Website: slack
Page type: billing-address
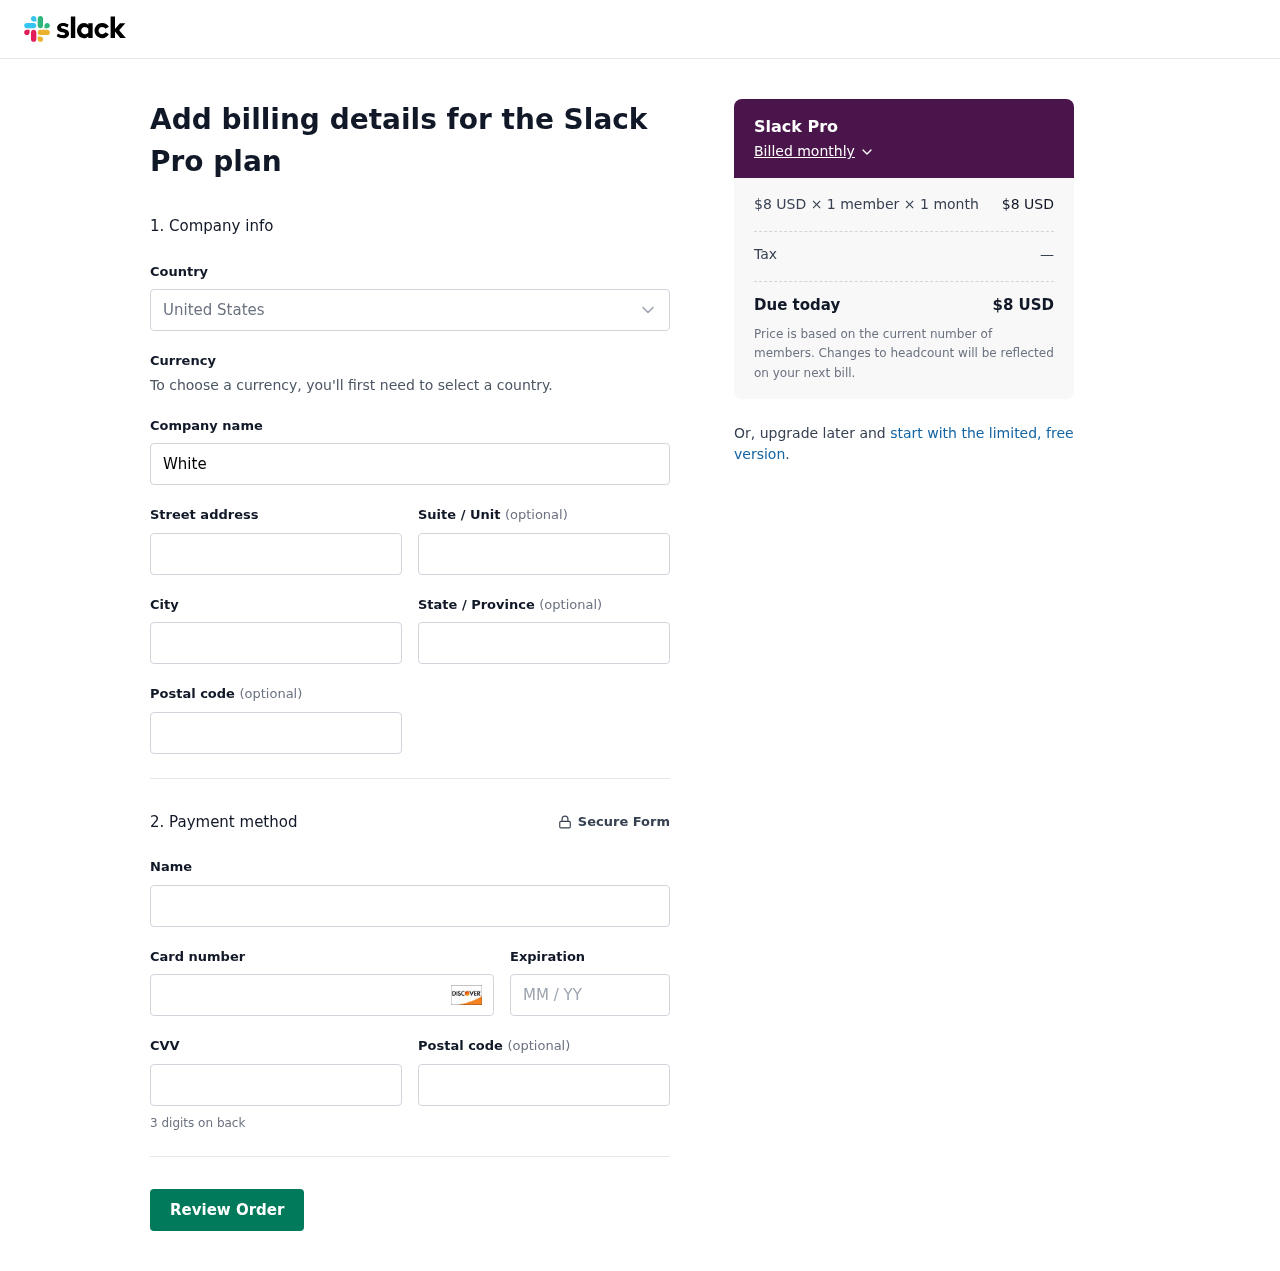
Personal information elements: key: PII_CARD_CVV
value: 952
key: PII_CARD_EXPIRY
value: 03/29
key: PII_CARD_NUMBER
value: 6526 7494 2221 6600
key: PII_CITY
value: New Jill
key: PII_COMPANY
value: White-Johnson
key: PII_COUNTRY
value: United States
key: PII_FULLNAME
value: Amanda Anderson
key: PII_POSTCODE
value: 71133
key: PII_STATE
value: Michigan
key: PII_STREET
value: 1174 Lopez Road
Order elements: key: ORDER_PLAN_PRICE
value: $8 USD
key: ORDER_NUM_MEMBERS
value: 1 member
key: ORDER_NUM_MONTHS
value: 1 month
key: ORDER_SUBTOTAL
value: $8 USD
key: ORDER_TAX
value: —
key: ORDER_TOTAL
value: $8 USD